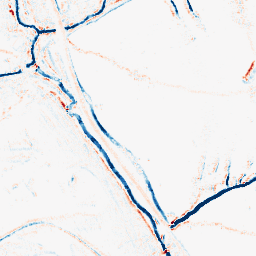
Category: morphological
Decomposition family: morphological_ellipse
Decomposition parameters: operation: average
width: 5
height: 5
Upsampling method: sinc_hamming
Upsampling parameters: scale: 4
kernel_size: 8
Upsampling scale: 4